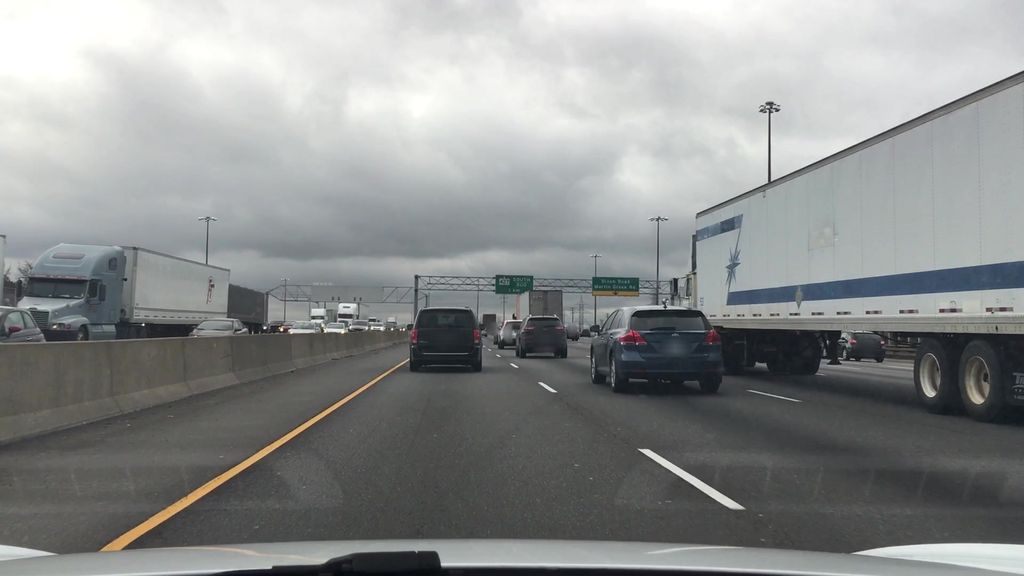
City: toronto